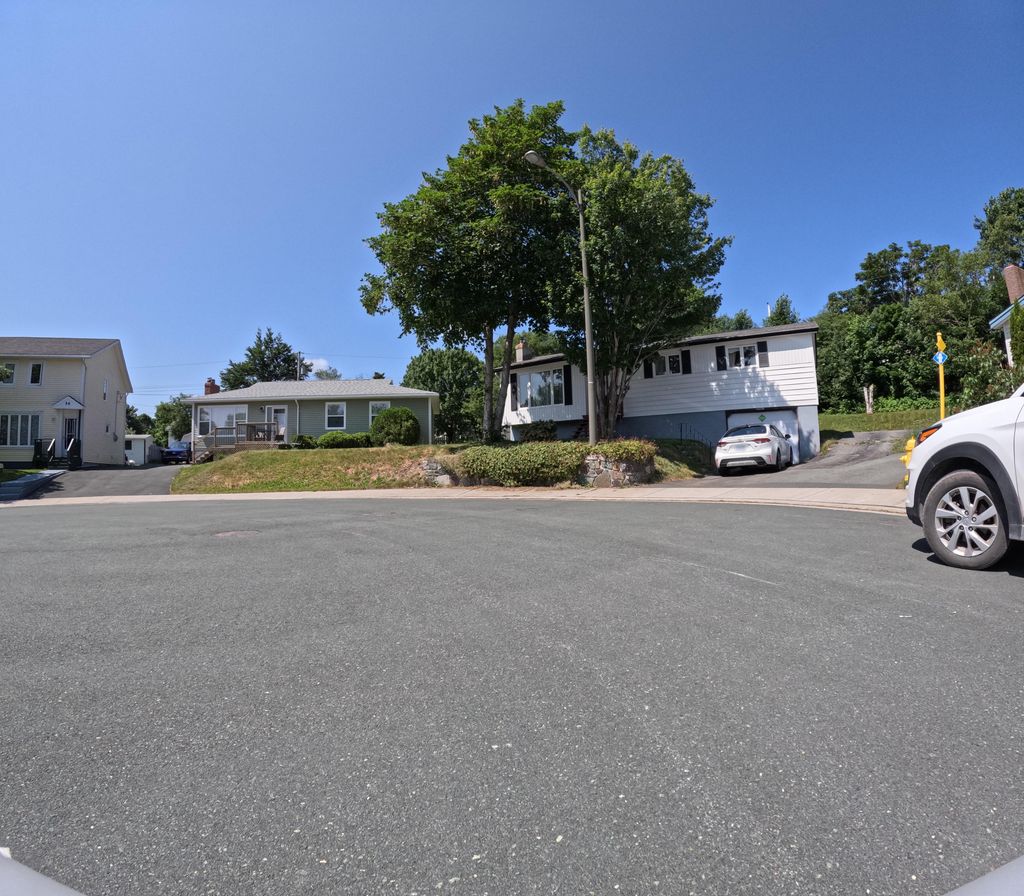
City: st_johns